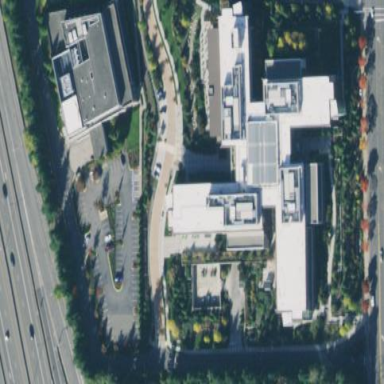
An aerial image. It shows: Commercial building.